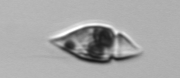
Label: Amphidinium